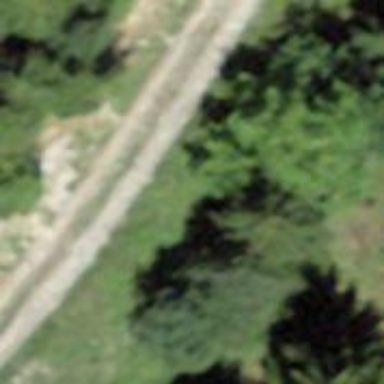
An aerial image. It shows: Track with grade 3 tracktype.